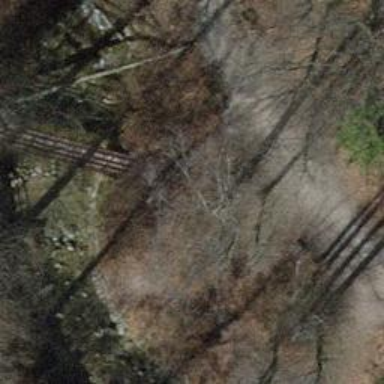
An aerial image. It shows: Gravel track with excellent visibility.